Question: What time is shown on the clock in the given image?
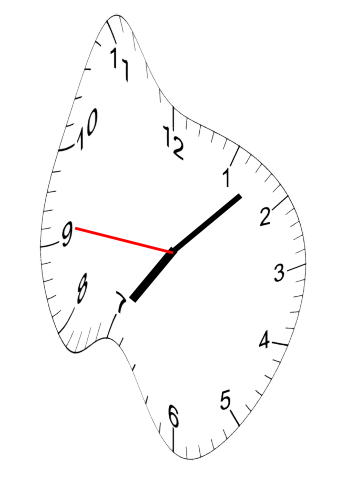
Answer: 07:07:46